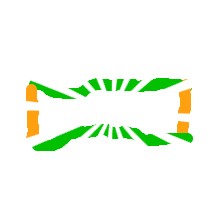
Shape: rectangle